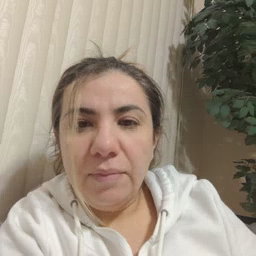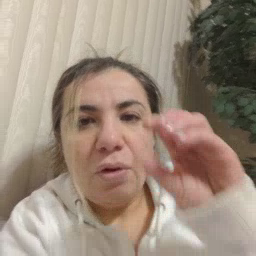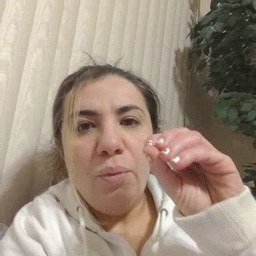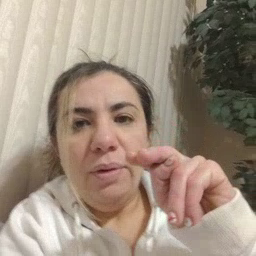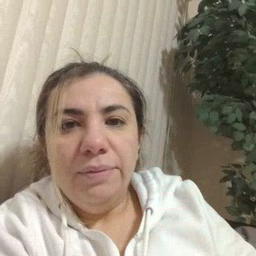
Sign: on